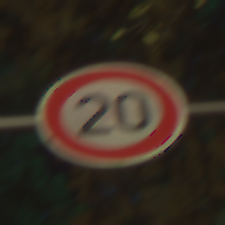
Verkehrszeichen: Geschwindigkeit20
Umgebung: Outdoor, Urban
Tageszeit: Night
Wetter: PartlyCloudy
Licht: Artificial
Jahreszeit: NotSpecified
Kontrast: HighContrast